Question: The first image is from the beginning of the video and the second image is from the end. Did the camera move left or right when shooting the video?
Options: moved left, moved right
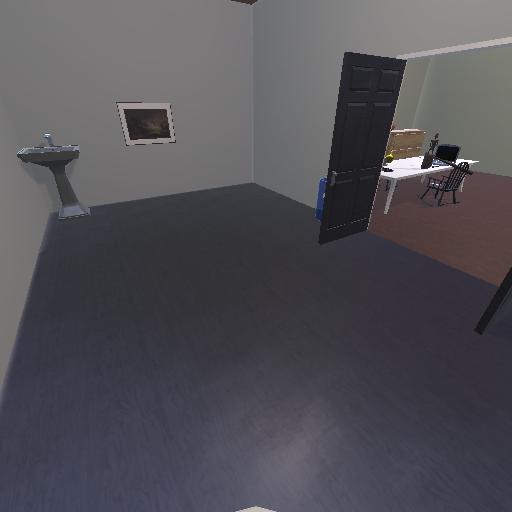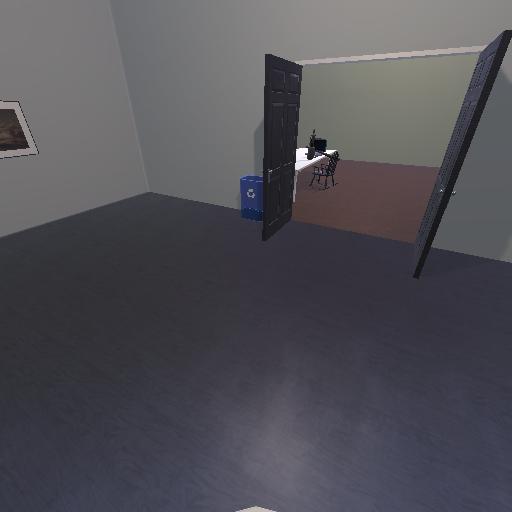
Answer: moved left